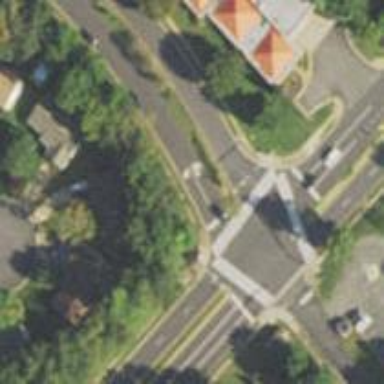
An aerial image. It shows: Marked crossing on footway.